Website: crate-barrel
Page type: address-validator
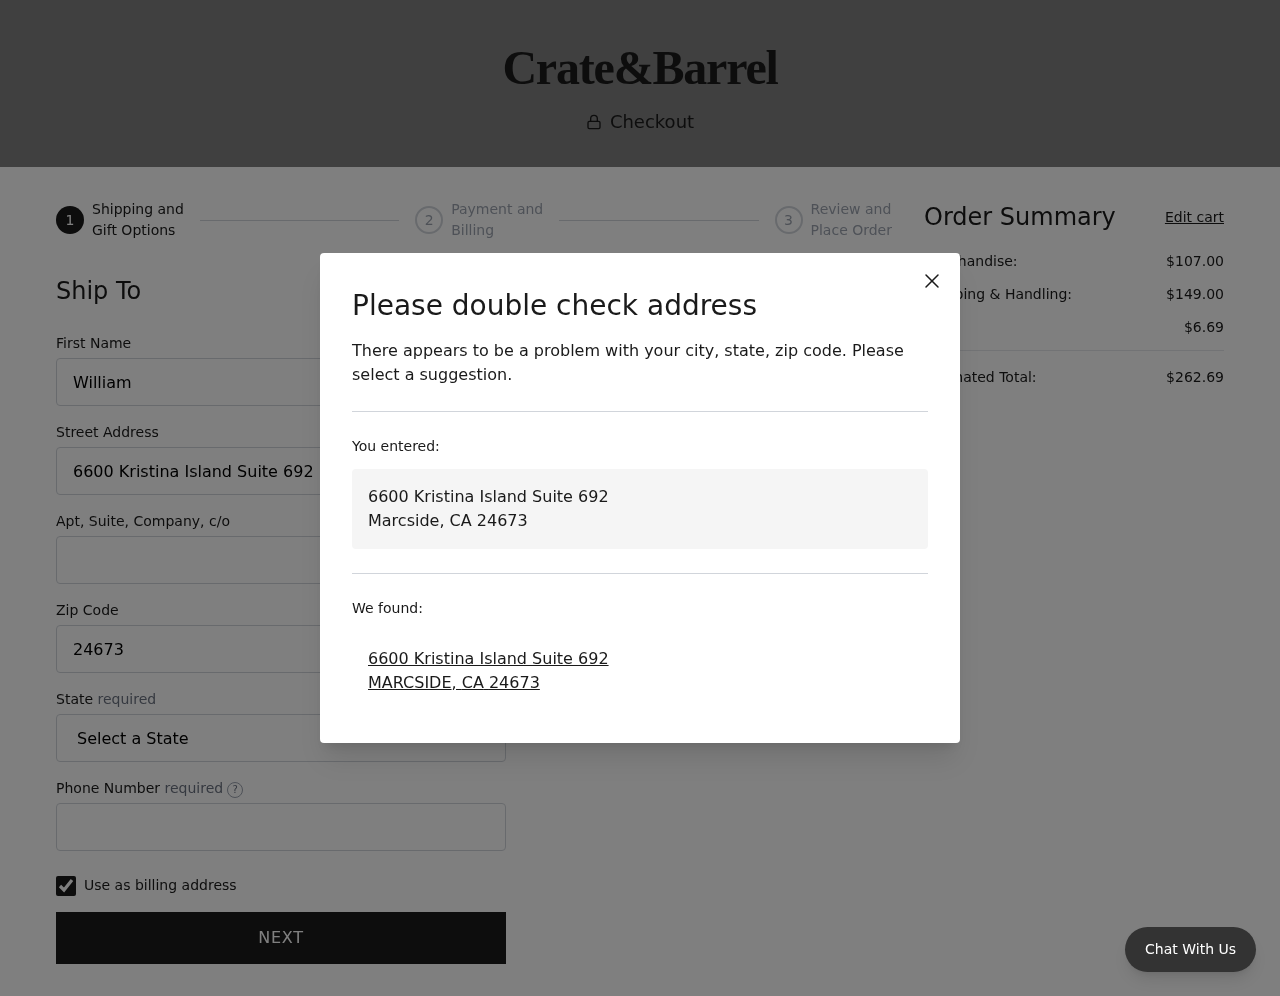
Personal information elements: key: PII_CITY
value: Marcside
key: PII_CITY
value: MARCSIDE
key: PII_FIRSTNAME
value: William
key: PII_PHONE
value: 8089766072
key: PII_POSTCODE
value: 24673
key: PII_STATE
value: California
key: PII_STATE_ABBR
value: CA
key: PII_STREET
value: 6600 Kristina Island Suite 692
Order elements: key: ORDER_SUBTOTAL
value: $107.00
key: ORDER_SHIPPING_COST
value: $149.00
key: ORDER_TAX
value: $6.69
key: ORDER_TOTAL
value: $262.69